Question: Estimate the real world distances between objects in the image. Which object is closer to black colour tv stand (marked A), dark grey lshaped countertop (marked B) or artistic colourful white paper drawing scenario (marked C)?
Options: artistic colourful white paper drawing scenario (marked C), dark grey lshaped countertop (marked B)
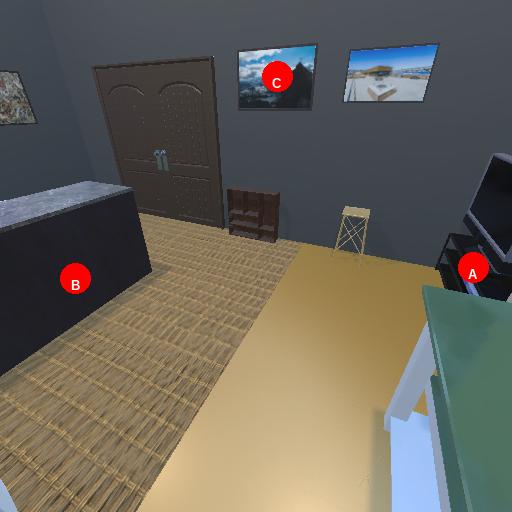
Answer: artistic colourful white paper drawing scenario (marked C)